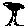
Label: tree